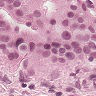
Metastatic tissue present: yes